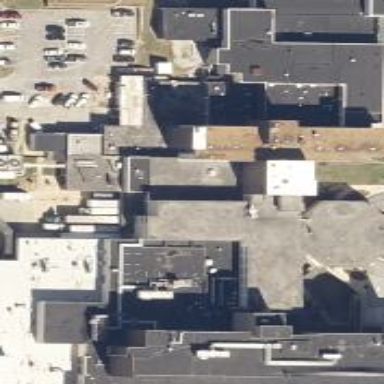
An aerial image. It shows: Hospital building.